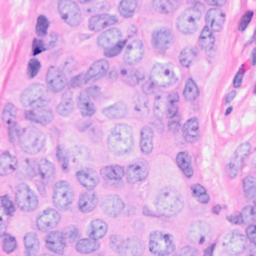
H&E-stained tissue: Breast